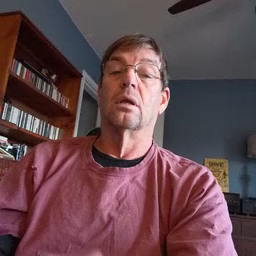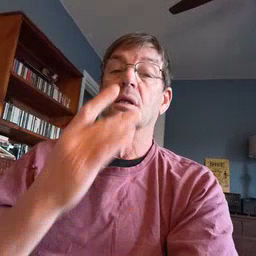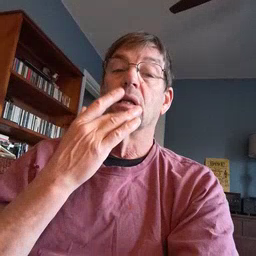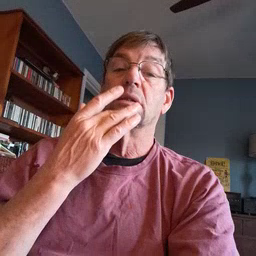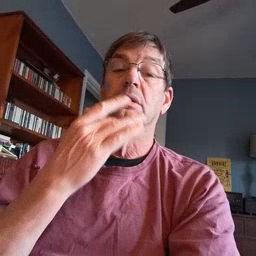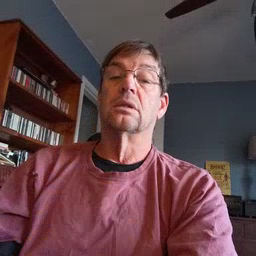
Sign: taste